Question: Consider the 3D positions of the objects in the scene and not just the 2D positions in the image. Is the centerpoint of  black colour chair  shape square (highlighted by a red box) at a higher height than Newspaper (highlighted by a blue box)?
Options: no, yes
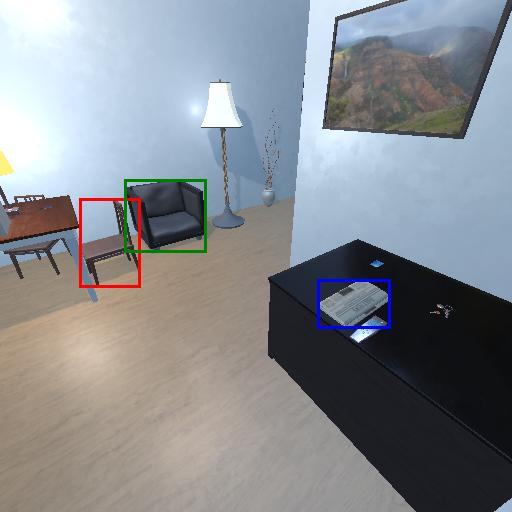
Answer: no